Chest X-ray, PA view. Patient: 47 years old, sex M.
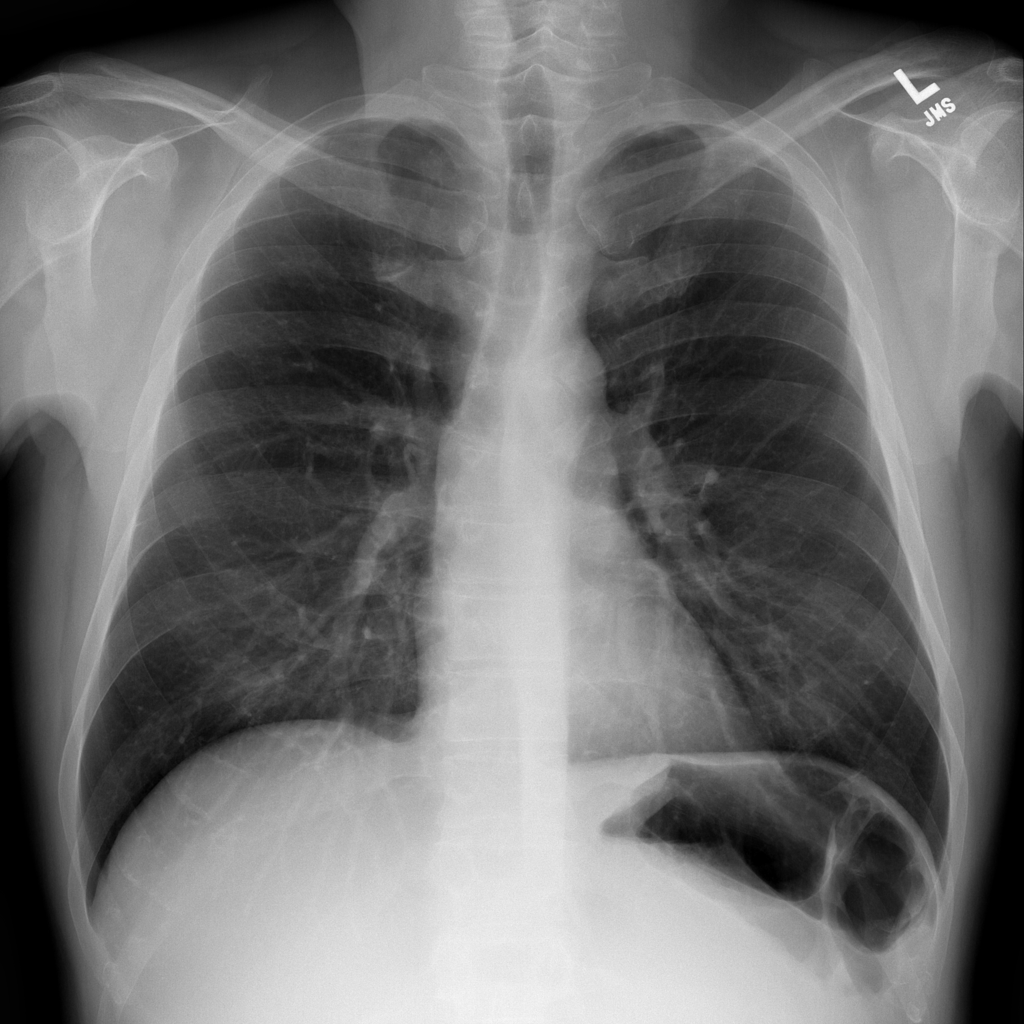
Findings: No Finding